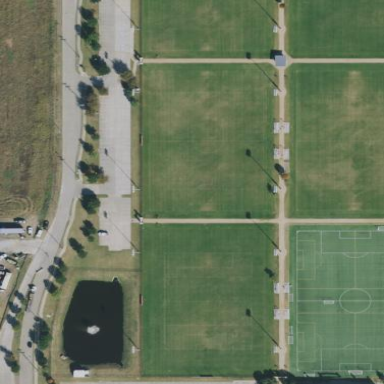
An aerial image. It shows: Soccer pitch for leisure land activities.